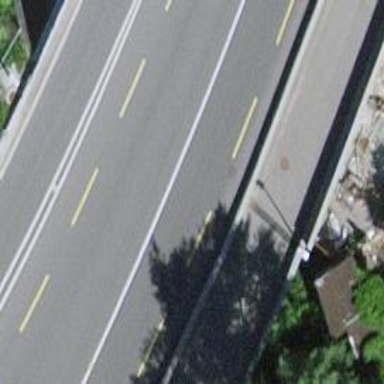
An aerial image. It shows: Secondary road bridge with designated cycle lane.